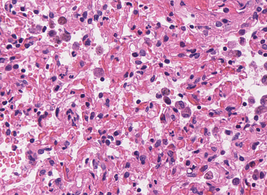
Tumor epithelial tissue: no
Tumor-associated stroma tissue: no
Normal tissue: yes